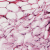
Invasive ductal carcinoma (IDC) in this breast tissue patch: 0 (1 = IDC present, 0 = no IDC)